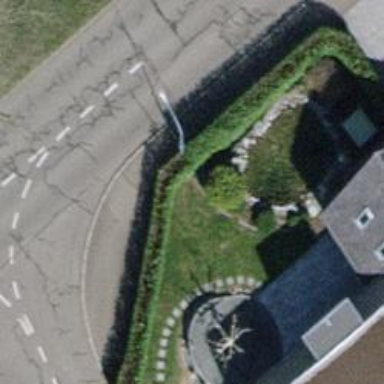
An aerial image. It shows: Hedge barrier.